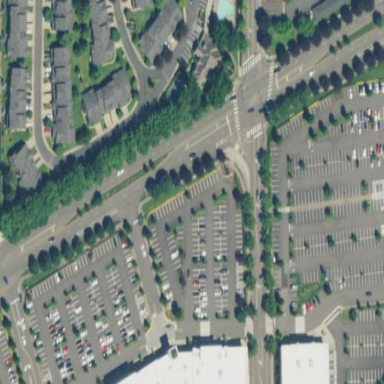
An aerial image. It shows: Parking area.